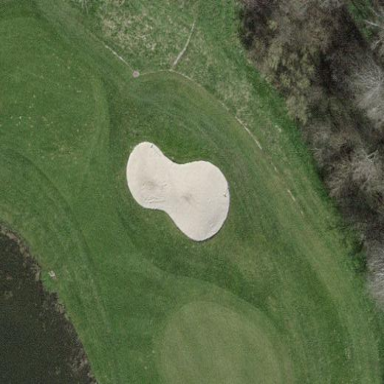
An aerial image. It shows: Golf bunker.